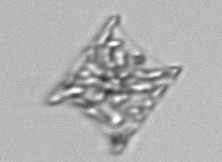
Label: Eucampia